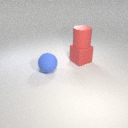
large blue rubber sphere in front of large red rubber cube